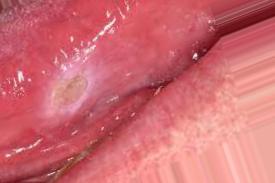
Condition: Mouth Ulcer